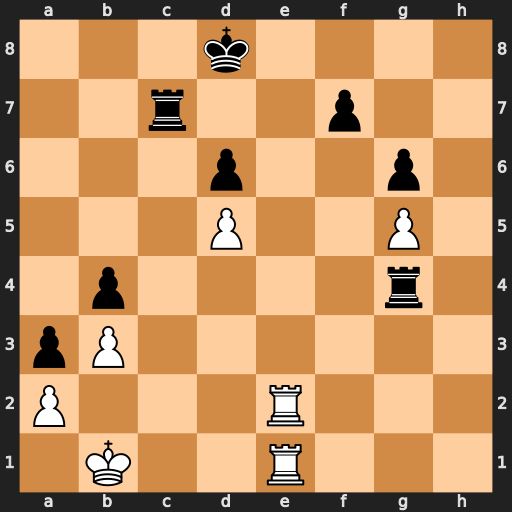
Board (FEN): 3k4/2r2p2/3p2p1/3P2P1/1p4r1/pP6/P3R3/1K2R3
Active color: w
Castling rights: -
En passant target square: -
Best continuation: Re8+ Kd7 R1e7#